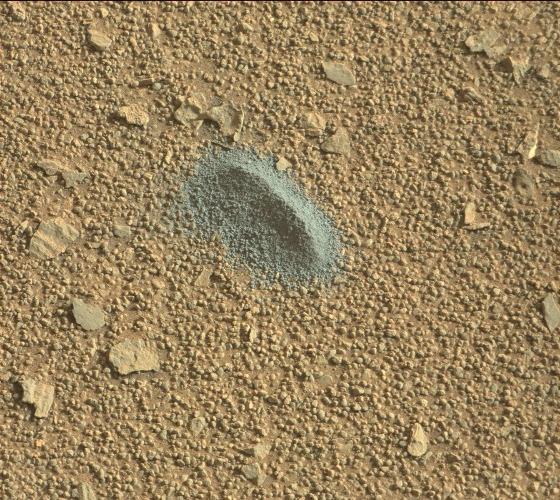
Terrain classes present: Background, Gravel / Sand / Soil, Rock